Question: I'm trying to put two text fields in one row inside a UIAlertController (formerly UIAlertView) in order to create a phone number inputs - one for the country code and one for the number (I need them separated). Is it possible to do this? Answers in swift will be appreciated. :)

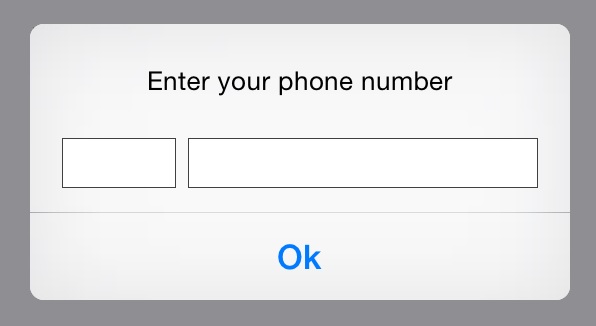
Answer: So this is my piece of Swift code. It works for me. I hope it will work for somebody else too.
'''
class NumbersViewController: UIViewController, UITextFieldDelegate {
var codeTextField: UITextField?;
var numberTextField: UITextField?;
override func viewDidLoad() {
super.viewDidLoad();
}
override func viewDidAppear(animated: Bool) {
self.askForNumber();
}
func askForNumber(prefix: String = ""){
var title = "";
var message = "Enter your mobile number
";
var alert = UIAlertController(title: title, message: message, preferredStyle: UIAlertControllerStyle.Alert);
alert.modalInPopover = true;
func handleOk(alertView: UIAlertAction!){
var code: String = self.codeTextField!.text;
var number: String = self.numberTextField!.text;
}
var inputFrame = CGRectMake(0, 70, 270, 25);
var inputView: UIView = UIView(frame: inputFrame);
var prefixFrame = CGRectMake(7, 5, 10, 10);
var prefixLabel: UILabel = UILabel(frame: prefixFrame);
prefixLabel.text = "+";
var codeFrame = CGRectMake(20, 0, 65, 25);
var countryCodeTextField: UITextField = UITextField(frame: codeFrame);
countryCodeTextField.placeholder = "Code";
countryCodeTextField.borderStyle = UITextBorderStyle.RoundedRect;
countryCodeTextField.keyboardType = UIKeyboardType.DecimalPad;
var numberFrame = CGRectMake(90, 0, 170, 25);
var myNumberTextField: UITextField = UITextField(frame: numberFrame);
myNumberTextField.placeholder = "Number - digits only";
myNumberTextField.borderStyle = UITextBorderStyle.RoundedRect;
myNumberTextField.keyboardType = UIKeyboardType.DecimalPad;
self.codeTextField = countryCodeTextField;
self.numberTextField = myNumberTextField;
inputView.addSubview(prefixLabel);
inputView.addSubview(self.codeTextField!);
inputView.addSubview(self.numberTextField!);
alert.view.addSubview(inputView);
alert.addAction(UIAlertAction(title: "Ok", style: UIAlertActionStyle.Default, handler:handleOk));
self.presentViewController(alert, animated: true, completion: nil);
} }
'''